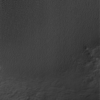
Label: not_dusty